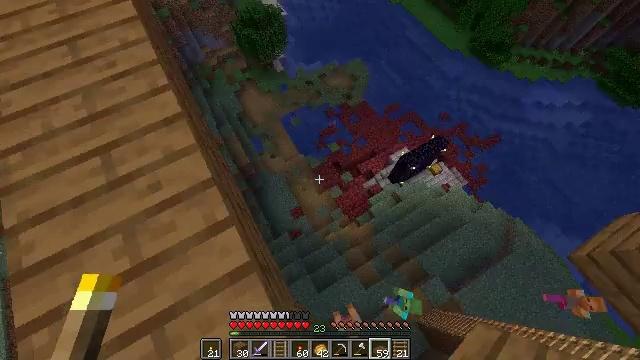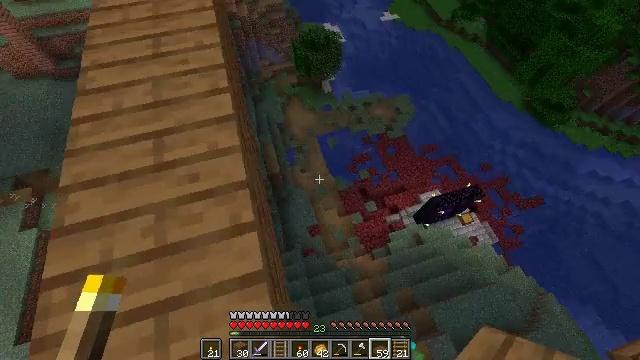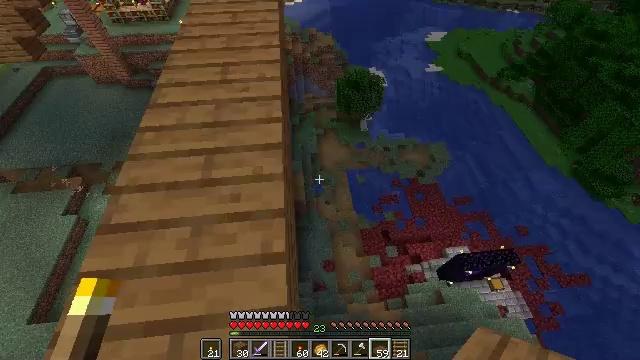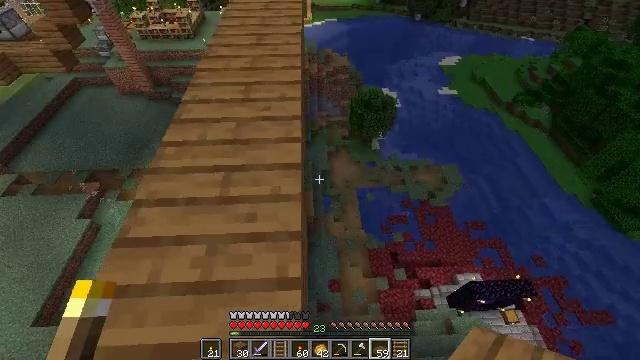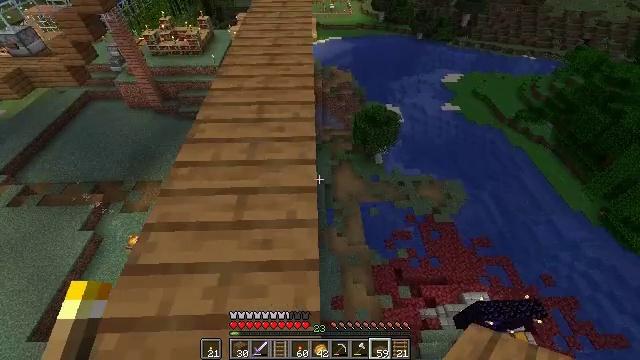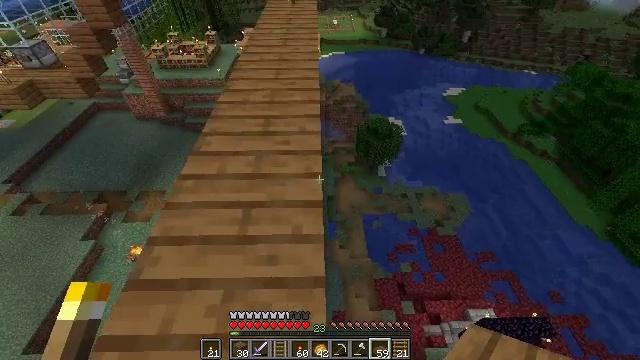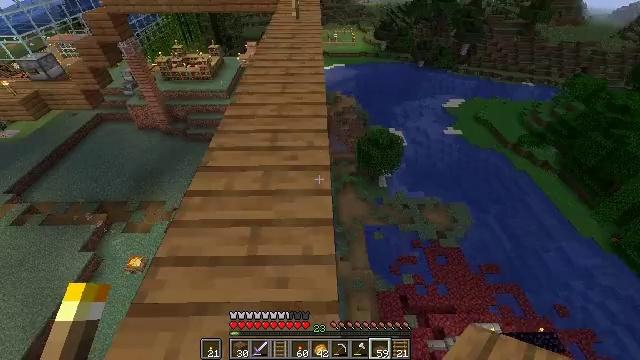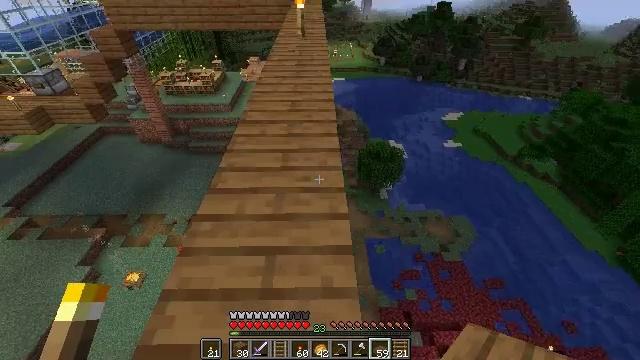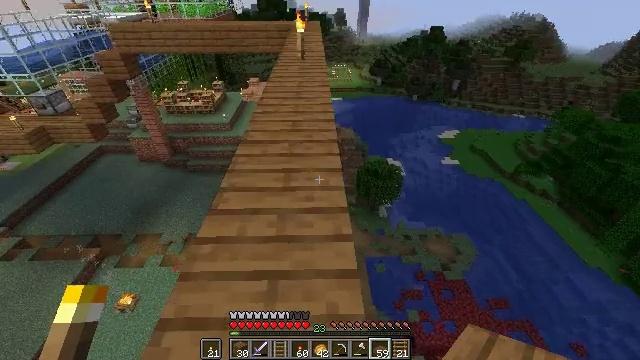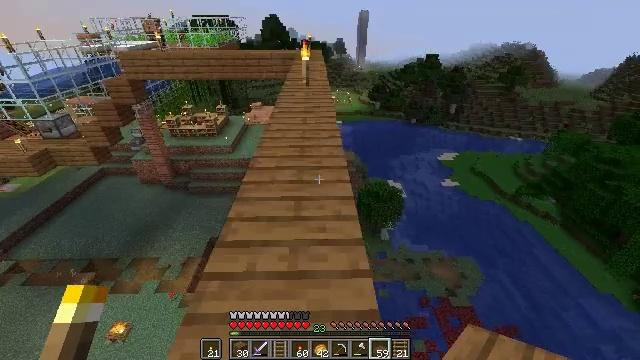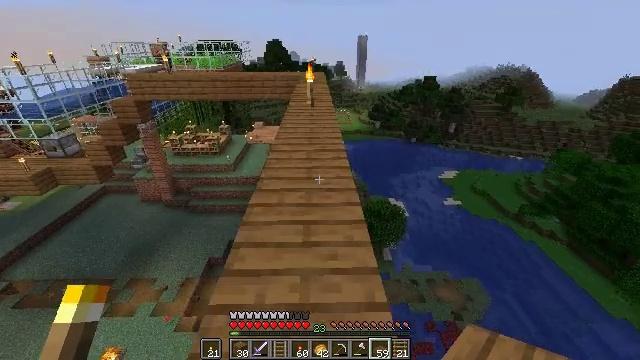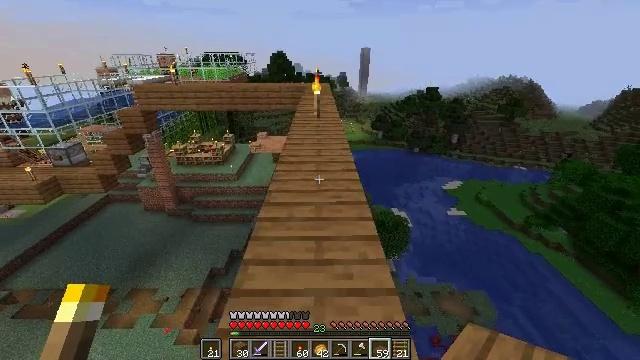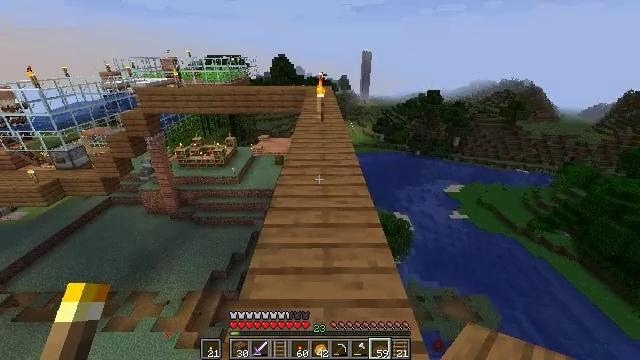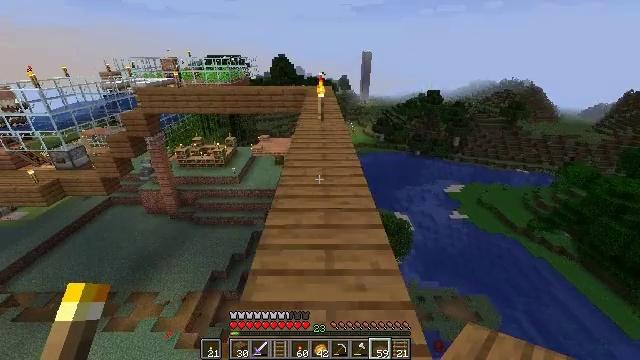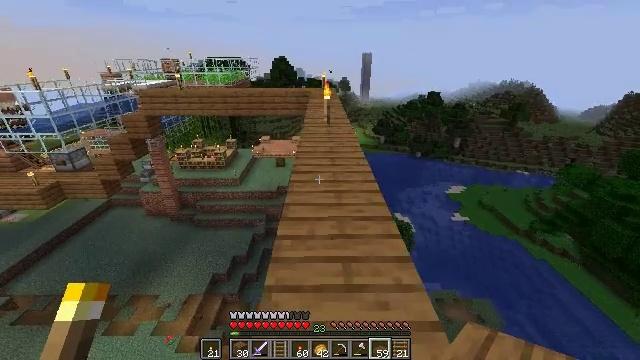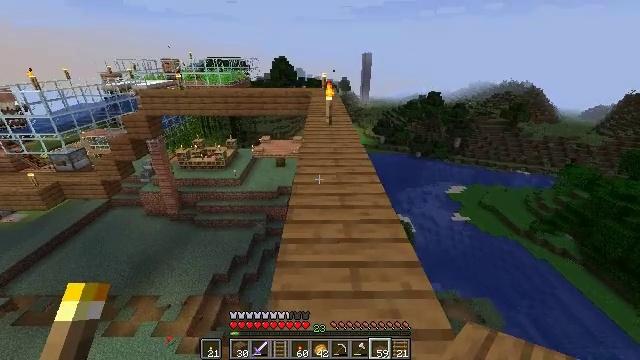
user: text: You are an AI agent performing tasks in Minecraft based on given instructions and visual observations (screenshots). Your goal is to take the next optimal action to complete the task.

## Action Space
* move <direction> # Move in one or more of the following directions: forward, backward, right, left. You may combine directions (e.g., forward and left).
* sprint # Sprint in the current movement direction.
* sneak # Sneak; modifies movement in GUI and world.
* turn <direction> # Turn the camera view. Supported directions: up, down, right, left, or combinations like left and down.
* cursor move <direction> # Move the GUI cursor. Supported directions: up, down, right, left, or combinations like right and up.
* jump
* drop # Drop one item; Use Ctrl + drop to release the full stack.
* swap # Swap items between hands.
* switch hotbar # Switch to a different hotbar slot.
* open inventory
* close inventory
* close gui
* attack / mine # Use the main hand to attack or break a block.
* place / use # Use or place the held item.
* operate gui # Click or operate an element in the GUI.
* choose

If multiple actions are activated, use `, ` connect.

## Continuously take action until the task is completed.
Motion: motion action
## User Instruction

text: Gather the rail for future use.
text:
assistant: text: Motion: move left, sneak, turn left and up
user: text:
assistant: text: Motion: move forward and move left, sneak, turn left and up
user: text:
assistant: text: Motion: move forward and move left, sneak, turn left and up
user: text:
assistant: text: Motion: move forward and move left, sneak, turn up
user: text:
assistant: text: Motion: move forward and move left, sneak, turn up
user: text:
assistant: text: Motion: move forward and move left, sneak, turn up
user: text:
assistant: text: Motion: move forward and move left, sneak, turn up
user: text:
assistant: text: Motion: move forward and move left, sneak, turn up
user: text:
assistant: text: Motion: move forward and move left, sneak, turn up
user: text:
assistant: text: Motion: move forward and move left, sneak, turn up
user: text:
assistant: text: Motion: move forward and move left, sneak, turn up
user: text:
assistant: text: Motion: move forward and move left, sneak
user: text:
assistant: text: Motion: move forward and move left, sneak
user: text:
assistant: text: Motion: move forward and move left, sneak
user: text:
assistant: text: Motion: move forward and move left, sneak
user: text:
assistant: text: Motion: move forward and move left, sneak
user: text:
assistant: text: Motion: move forward
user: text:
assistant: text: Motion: move forward
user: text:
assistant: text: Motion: move forward
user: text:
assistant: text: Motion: move forward
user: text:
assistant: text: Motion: move forward
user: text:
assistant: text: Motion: move forward
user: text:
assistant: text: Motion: move forward, turn right
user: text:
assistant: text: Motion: move forward, turn right
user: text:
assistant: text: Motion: move forward
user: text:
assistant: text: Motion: move forward
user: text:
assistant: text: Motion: move forward
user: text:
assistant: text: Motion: move forward
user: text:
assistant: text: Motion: move forward
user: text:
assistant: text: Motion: move forward